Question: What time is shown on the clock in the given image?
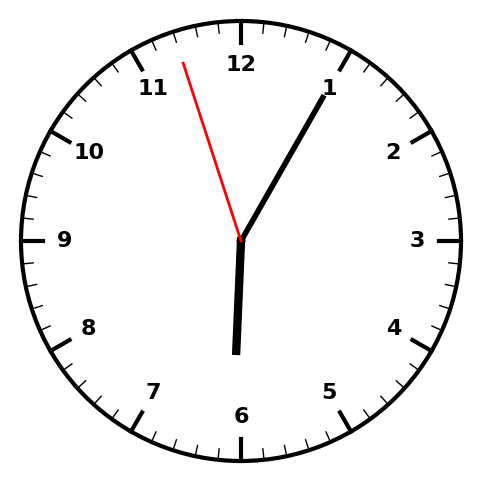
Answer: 06:04:57